Field crop: maize
Growth stage: 2
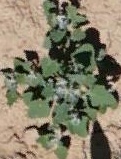
Species: chenopodium